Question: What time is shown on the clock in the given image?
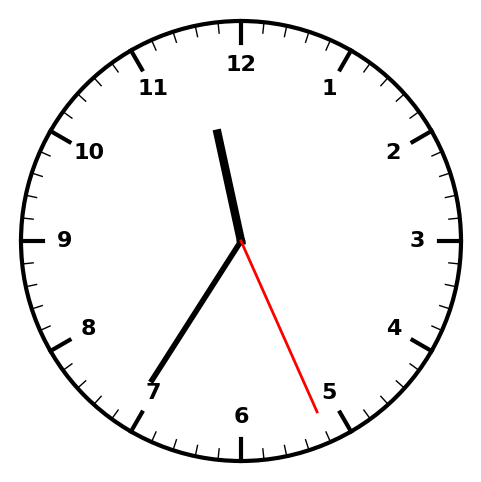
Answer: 11:35:26